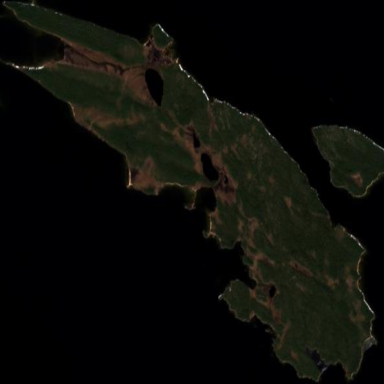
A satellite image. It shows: Island covered with dense forest.